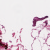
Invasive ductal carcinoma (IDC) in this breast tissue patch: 0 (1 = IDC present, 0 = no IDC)